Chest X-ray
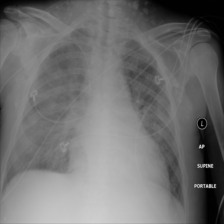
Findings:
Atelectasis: negative
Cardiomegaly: negative
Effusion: positive
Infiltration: negative
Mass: negative
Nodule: positive
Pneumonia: negative
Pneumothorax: negative
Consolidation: negative
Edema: negative
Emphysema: negative
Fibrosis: negative
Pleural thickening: negative
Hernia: negative